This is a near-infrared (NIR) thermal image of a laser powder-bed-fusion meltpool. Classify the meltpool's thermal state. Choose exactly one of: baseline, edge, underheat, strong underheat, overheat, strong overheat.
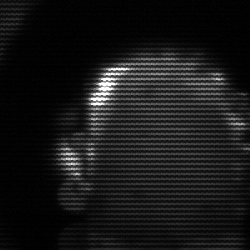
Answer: baseline